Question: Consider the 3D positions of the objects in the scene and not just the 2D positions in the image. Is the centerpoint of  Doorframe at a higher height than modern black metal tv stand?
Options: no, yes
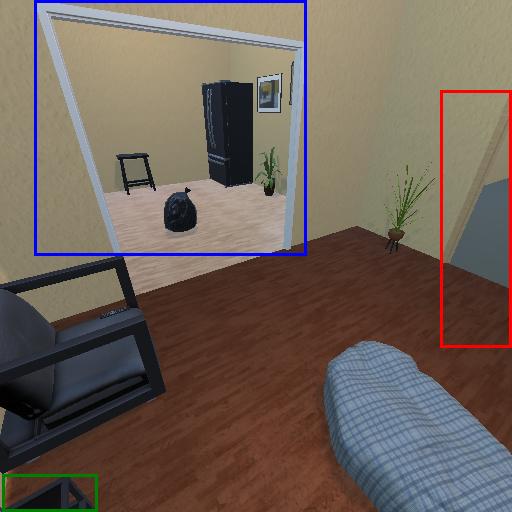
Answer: no